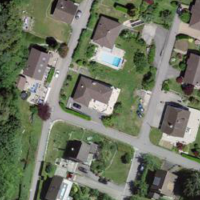
EUNIS habitat code: 54
Species observed at this site:
Ilex aquifolium